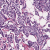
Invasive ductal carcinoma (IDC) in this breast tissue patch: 1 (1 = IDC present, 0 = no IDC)